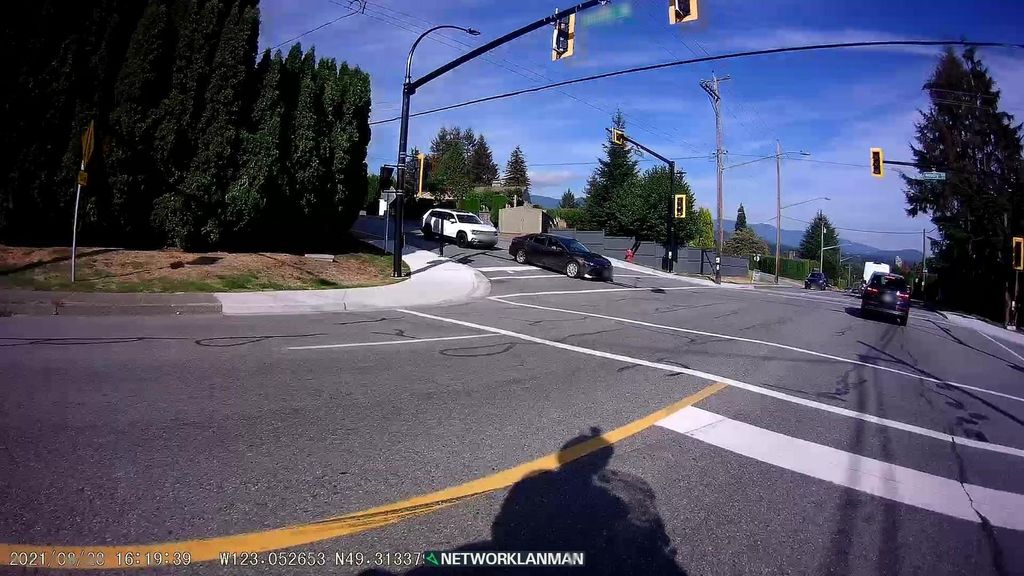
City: vancouver